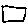
Label: square